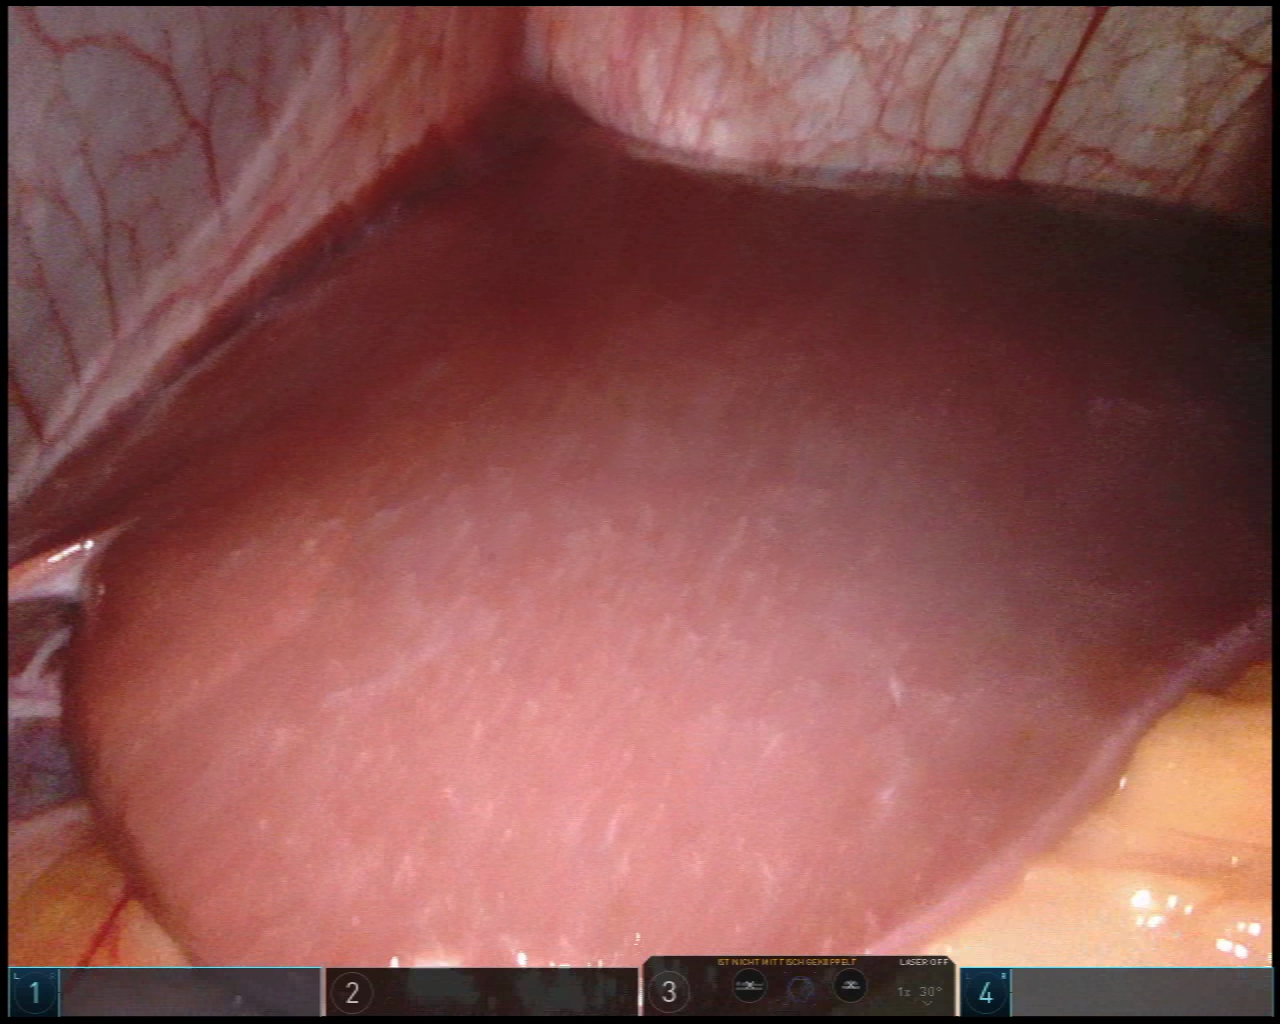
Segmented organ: liver
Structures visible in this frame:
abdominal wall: yes
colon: yes
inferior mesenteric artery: no
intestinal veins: no
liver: yes
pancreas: no
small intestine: no
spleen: no
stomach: no
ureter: no
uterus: no
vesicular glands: no